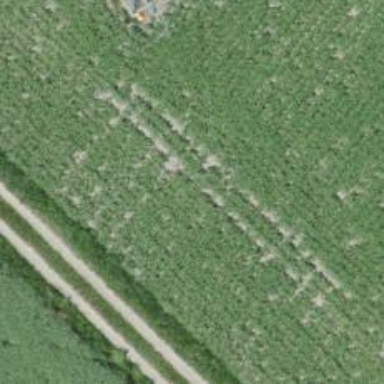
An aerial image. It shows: Aerial pipeline marker.